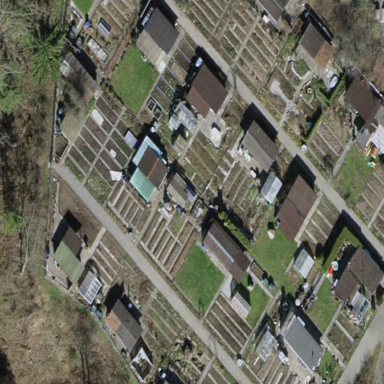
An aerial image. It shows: Area designated for allotments.